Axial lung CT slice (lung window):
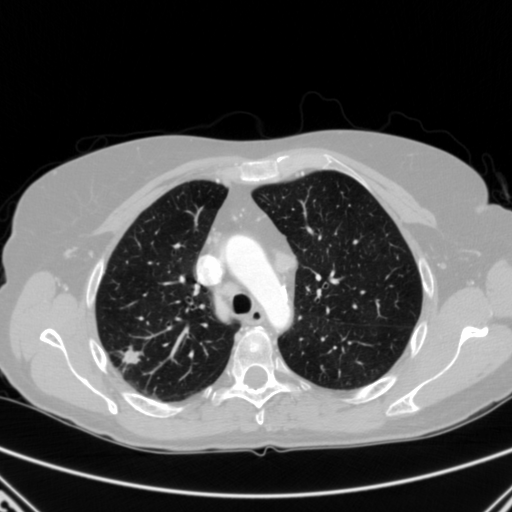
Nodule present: yes
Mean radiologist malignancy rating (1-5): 4